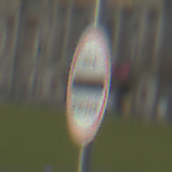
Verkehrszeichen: Zollstelle
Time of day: MorningAfternoon
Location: Outdoor (Suburban)
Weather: PartlyCloudy
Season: NotSpecified
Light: Natural